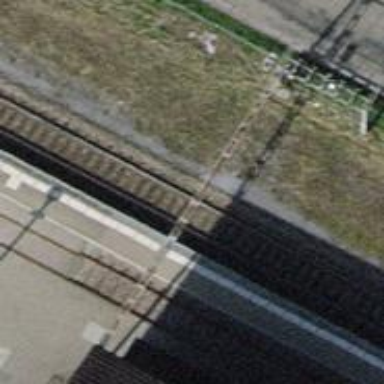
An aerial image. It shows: Railway milestone.